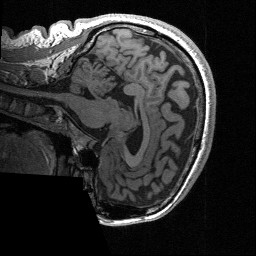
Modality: T1w
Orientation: sagittal